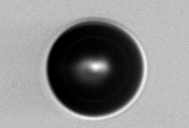
Label: bubble